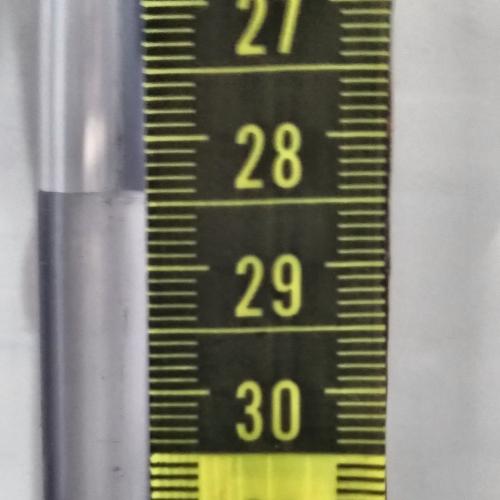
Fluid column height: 28.4 cm